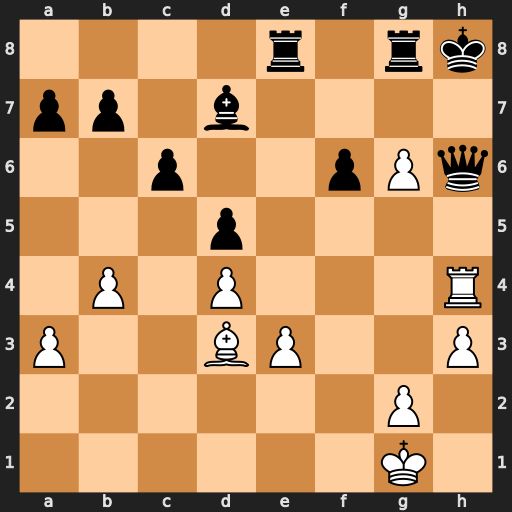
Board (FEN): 4r1rk/pp1b4/2p2pPq/3p4/1P1P3R/P2BP2P/6P1/6K1
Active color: w
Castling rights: -
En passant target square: -
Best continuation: Rxh6+ Kg7 Rh7+ Kf8 Rf7#